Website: slack
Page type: billing-address
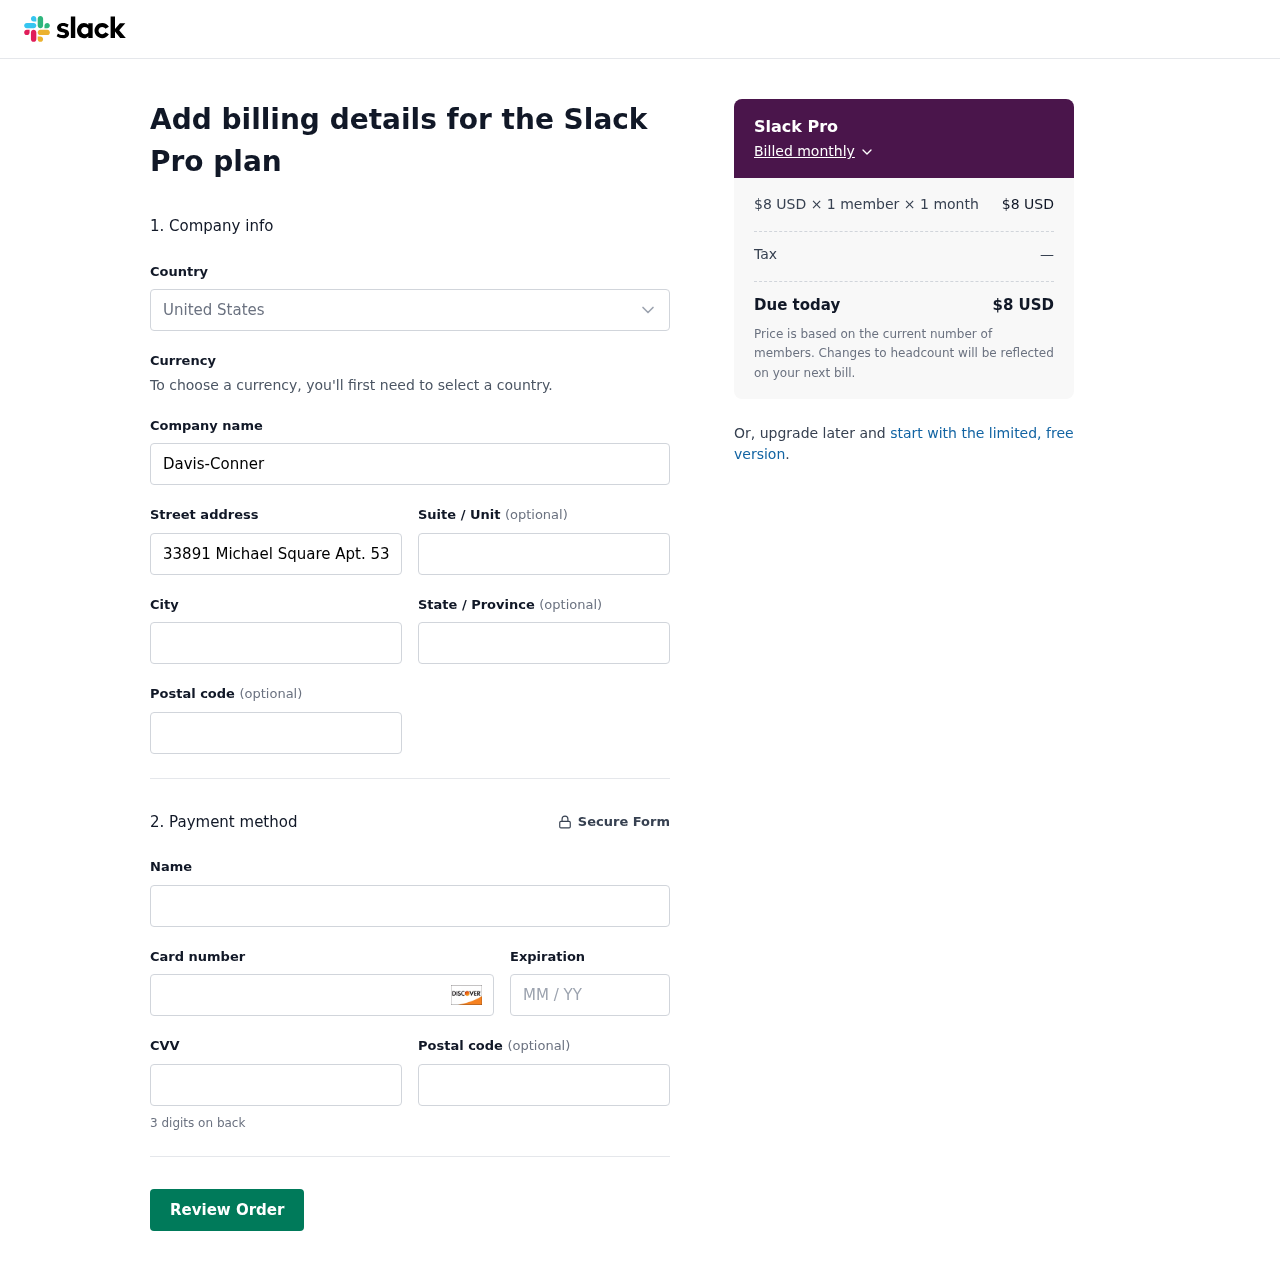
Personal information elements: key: PII_CARD_CVV
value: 855
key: PII_CARD_EXPIRY
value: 01/27
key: PII_CARD_NUMBER
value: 6525 0646 6898 7265
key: PII_CITY
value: South Adrian
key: PII_COMPANY
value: Davis-Conner
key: PII_COUNTRY
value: United States
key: PII_FULLNAME
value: John Morgan
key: PII_POSTCODE
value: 62716
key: PII_STATE
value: Arizona
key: PII_STREET
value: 33891 Michael Square Apt. 538
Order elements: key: ORDER_PLAN_PRICE
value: $8 USD
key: ORDER_NUM_MEMBERS
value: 1 member
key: ORDER_NUM_MONTHS
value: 1 month
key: ORDER_SUBTOTAL
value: $8 USD
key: ORDER_TAX
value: —
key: ORDER_TOTAL
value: $8 USD